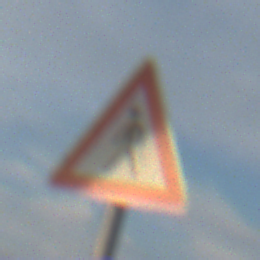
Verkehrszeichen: FussgaengerRechts
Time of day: SunriseSunset
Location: Outdoor (Nature)
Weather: PartlyCloudy
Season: NotSpecified
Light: Natural